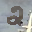
Label: 2